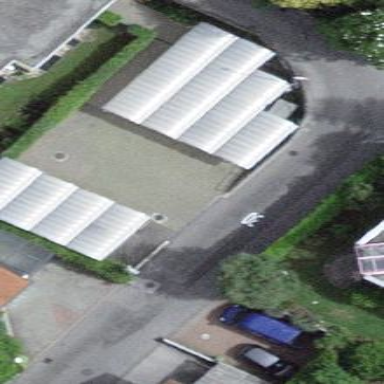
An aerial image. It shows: View of roof of building.